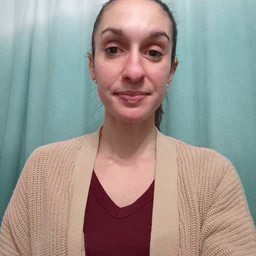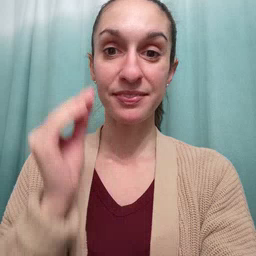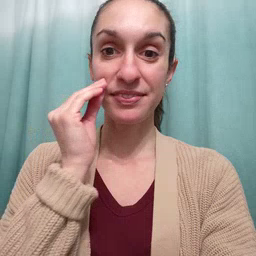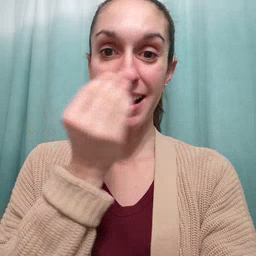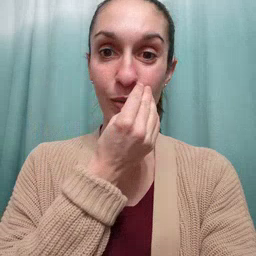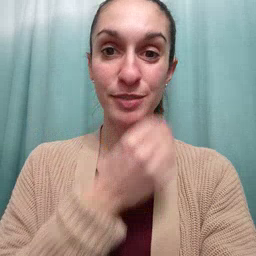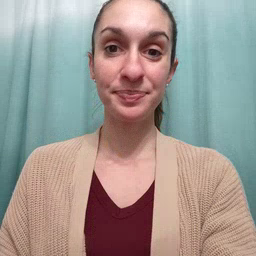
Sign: flower